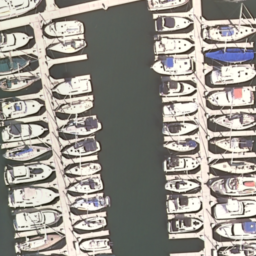
Label: harbor